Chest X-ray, PA view. Patient: 53 years old, sex F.
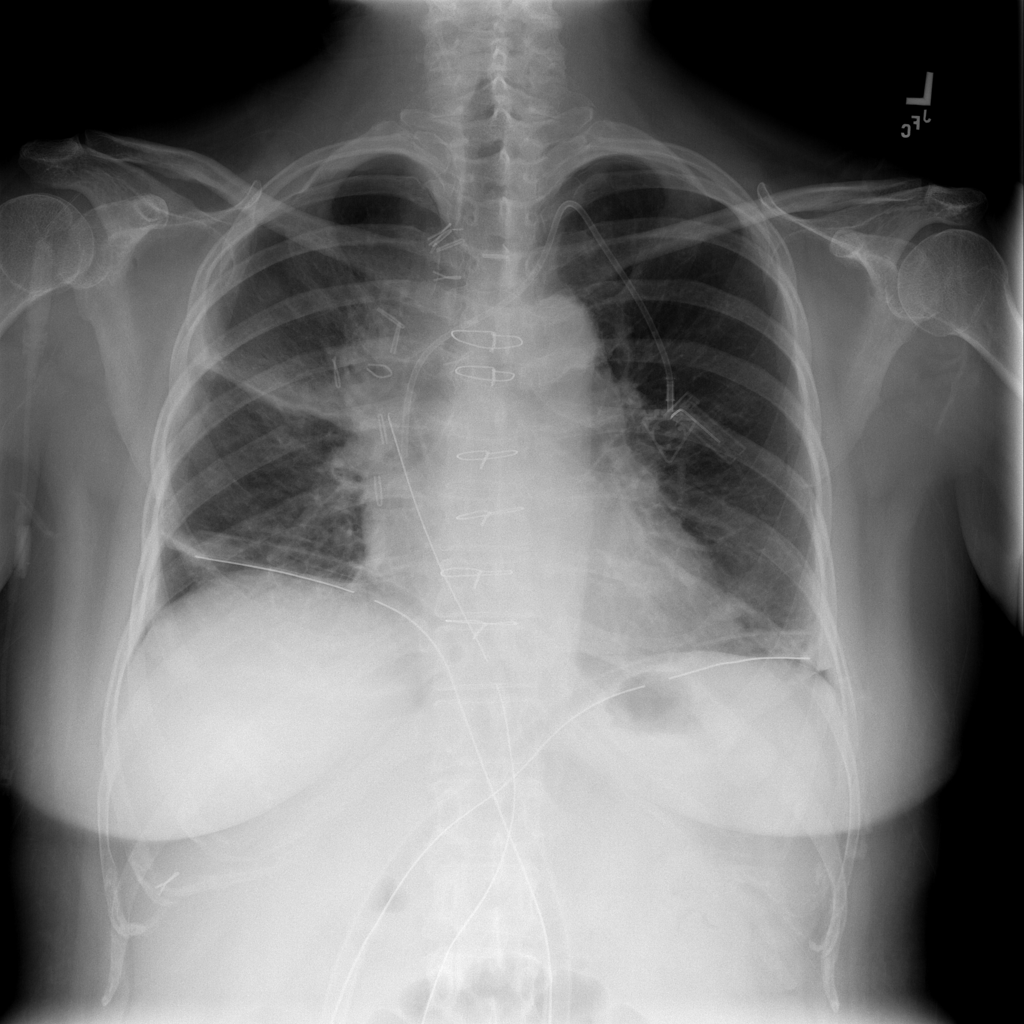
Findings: No Finding